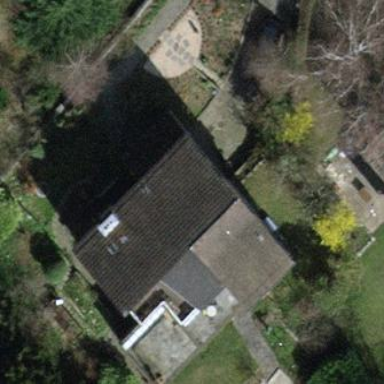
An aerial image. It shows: Detached building.